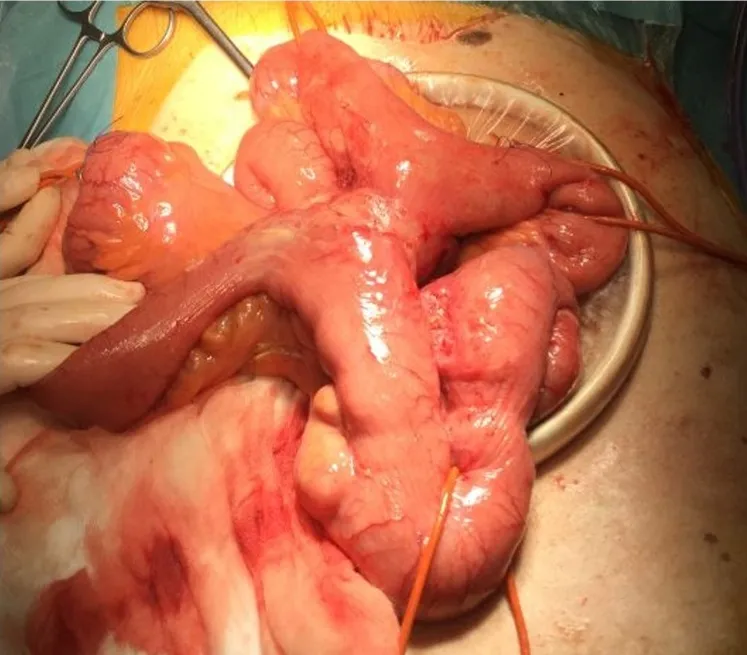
Intraoperative image: the segments of jejunum and ileum involved by adhesions were connected by an intestinal loop free of signs of diverticulosis.
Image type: medical_photograph (other_medical_photograph)